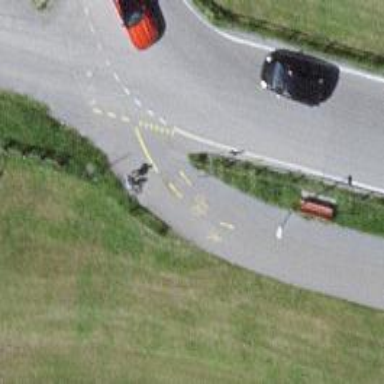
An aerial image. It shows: Road with "give way" sign.